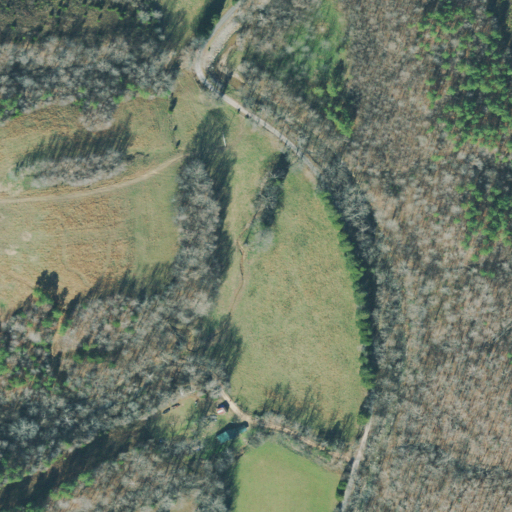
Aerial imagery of valley in Tennessee named Higgins Hollow containing deciduous forest, pasture, open development, mixed forest, and evergreen forest